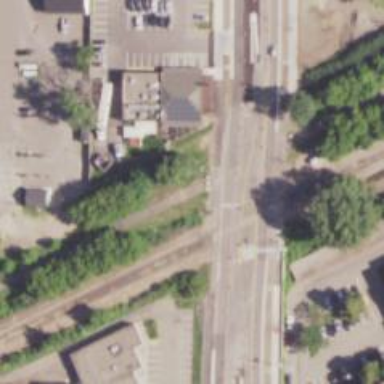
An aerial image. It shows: Railway crossing.